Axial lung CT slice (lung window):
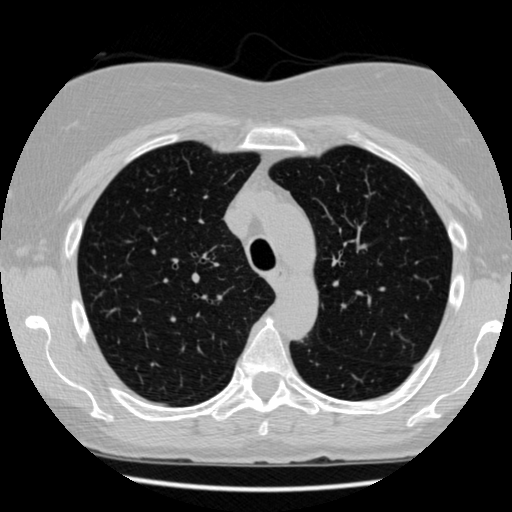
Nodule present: no